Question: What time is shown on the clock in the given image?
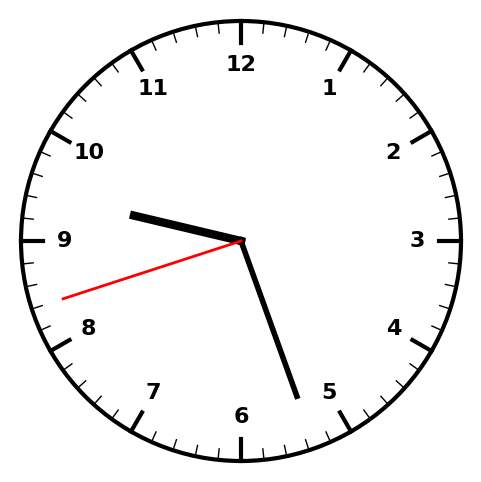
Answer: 09:26:42